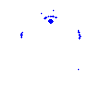
Particle: kaon